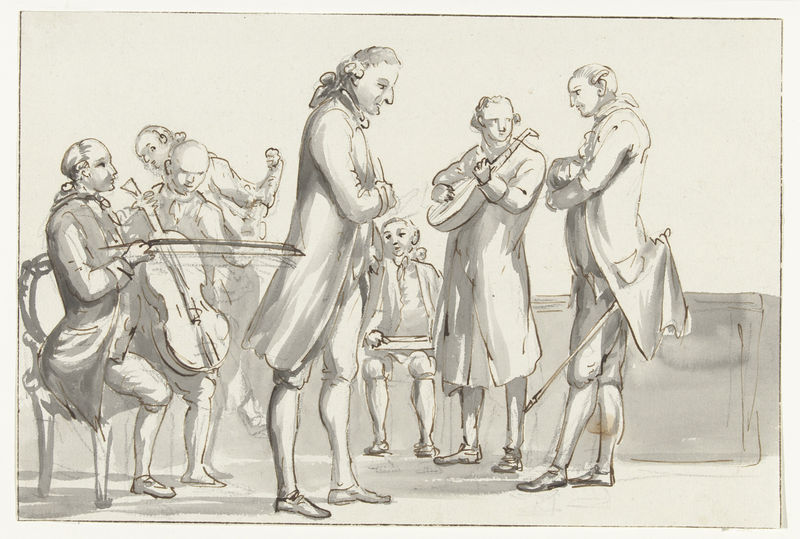
Titel: Concert bij de Franse consul in Brindisi
Künstler: Louis Ducros
Standort: Amsterdam
Institution: Rijksmuseum
Schlagwörter: mann, schatten, aquarell, männer, stuhl, zeichnung, rock, hose, arme, barock, bass, instrumente, konzert, musik, musiker, perücke, bein, bogen, cello, schuhe, frack, runde, tusche, mäntel, degen, geige, geiger, violine, verschränkt, kapelle, kniebundhose, mandoline, harfe, zeichung, musikkapelle, quartett, sthen, musikgruppe, hausmusik